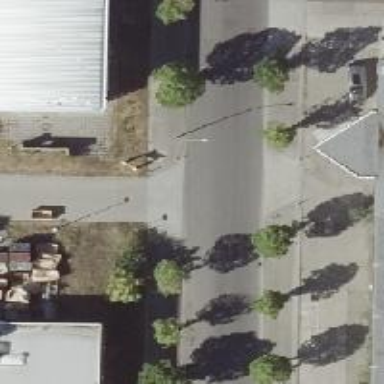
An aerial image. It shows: Sidewalk.